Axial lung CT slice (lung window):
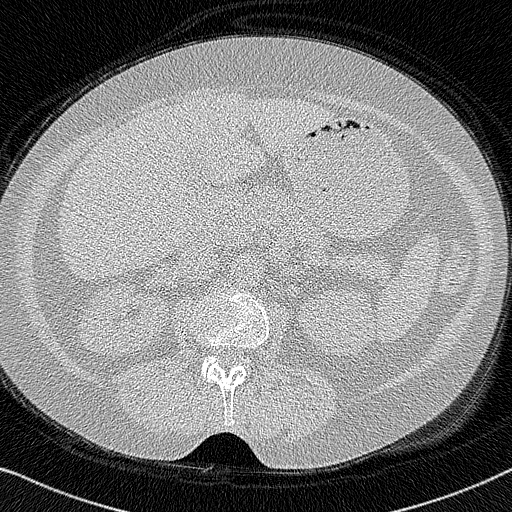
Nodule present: no